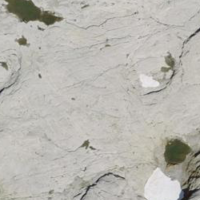
EUNIS habitat code: 48
Species observed at this site:
Eriophorum scheuchzeri
Doronicum grandiflorum